Aerial crown-view tile of a tropical tree (Barro Colorado Island, Panama), acquired 20240813:
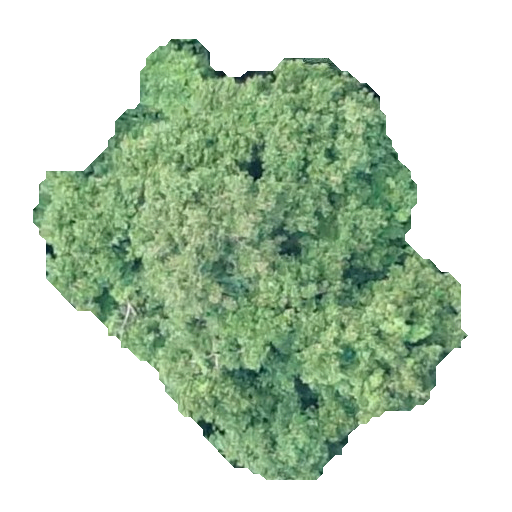
Species: Prioria copaifera
GBIF accepted scientific name: Prioria copaifera
Crown area: 180.851 m²